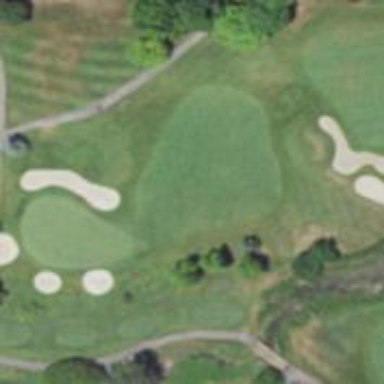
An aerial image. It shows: Grassy area designated as golf fairway.